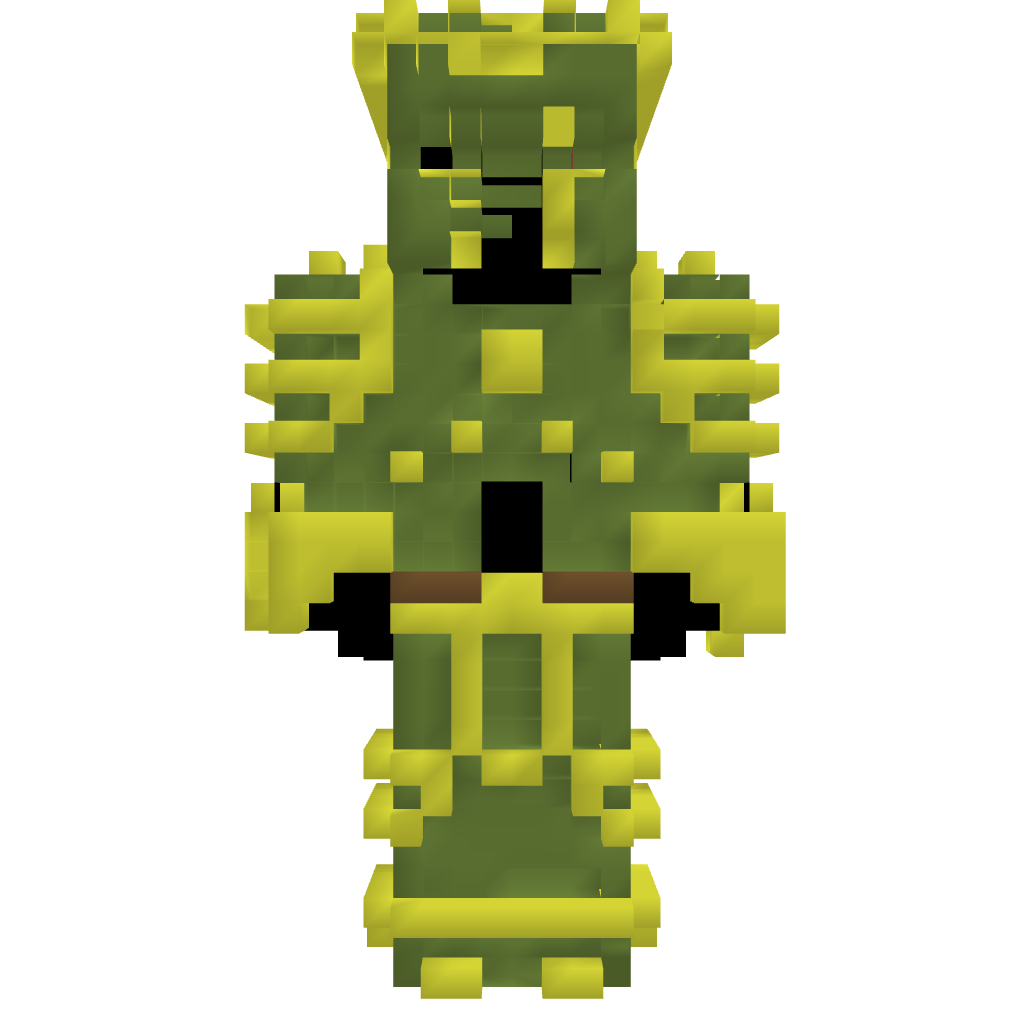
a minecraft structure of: BossModz8 Statue high quality